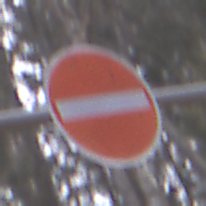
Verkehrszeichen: VerbotDerEinfahrt
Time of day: Midday
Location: Outdoor (Nature)
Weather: Overcast
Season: Autumn
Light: Natural